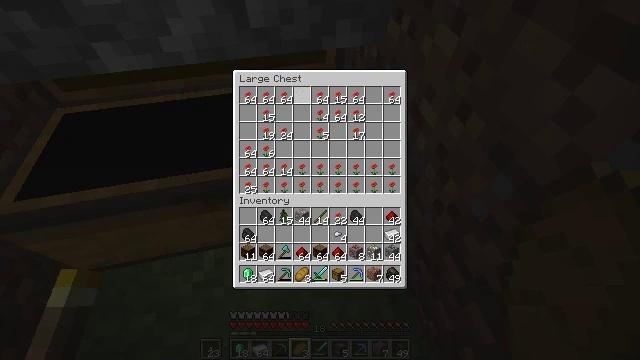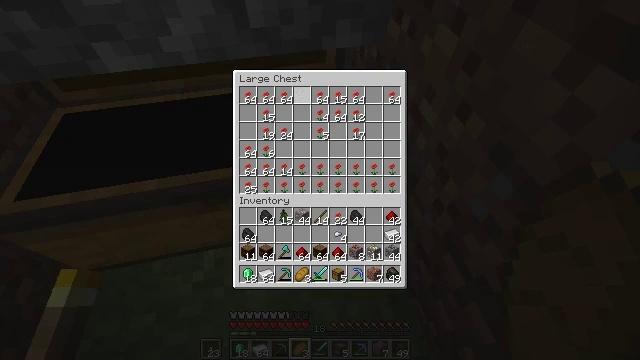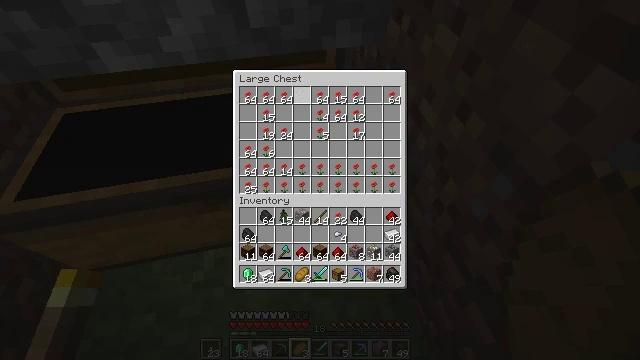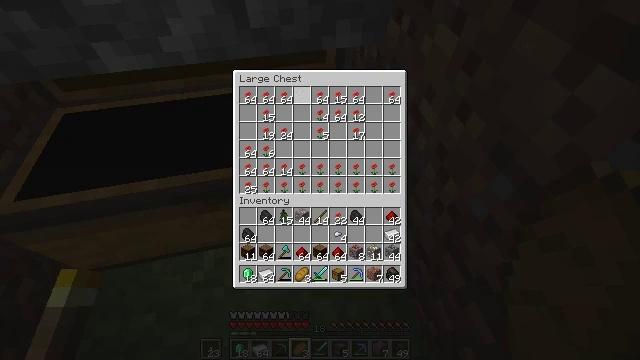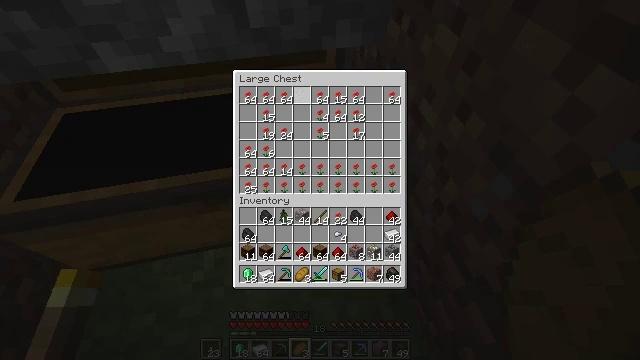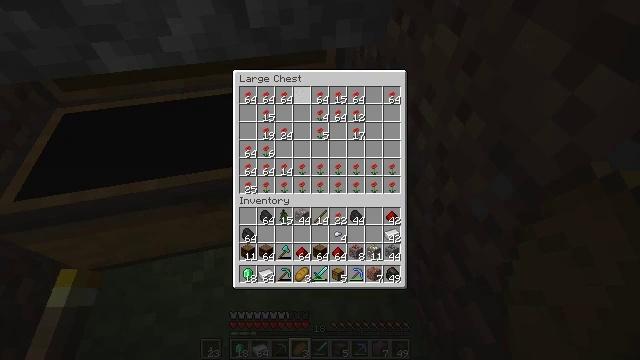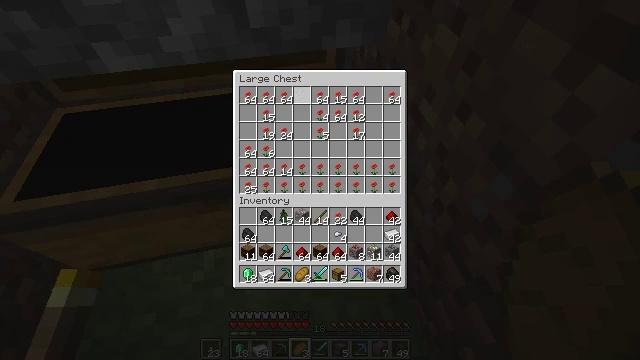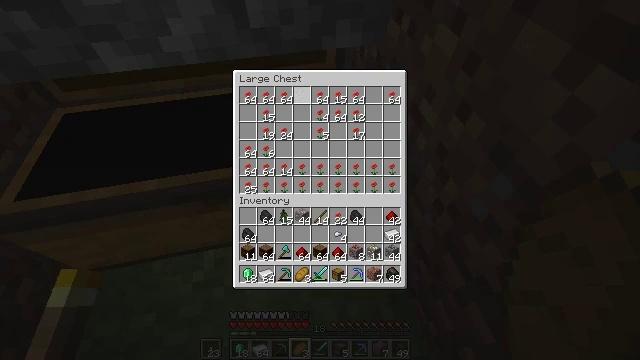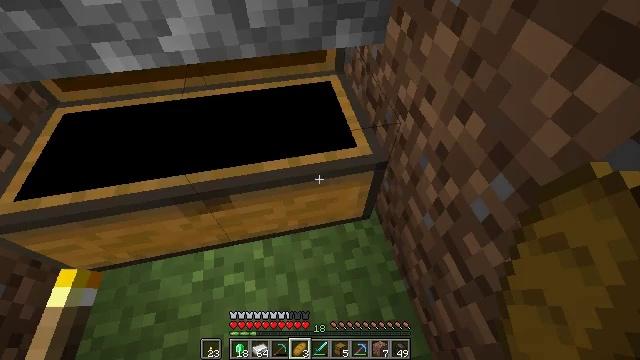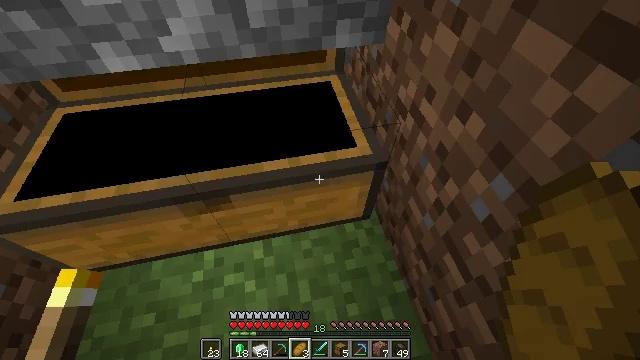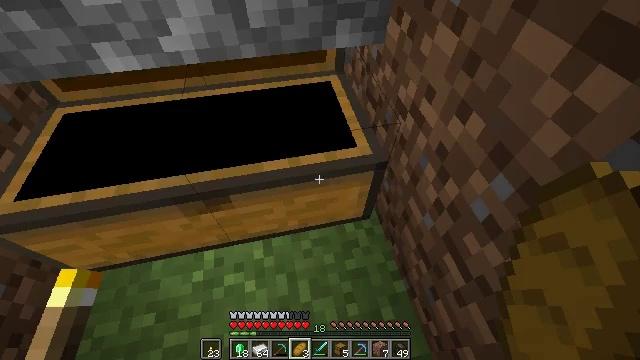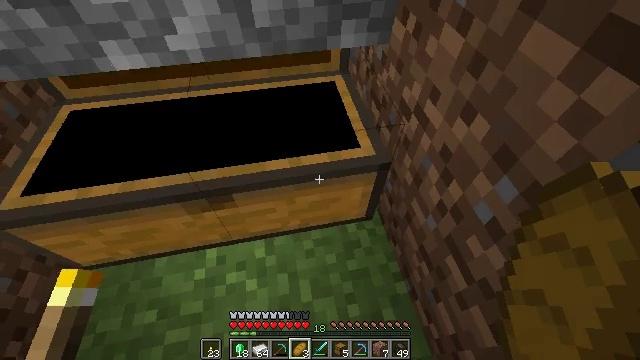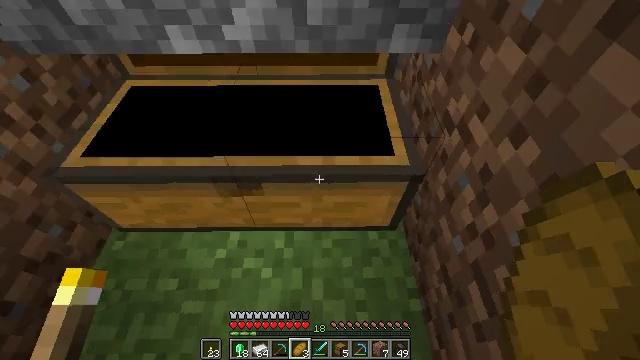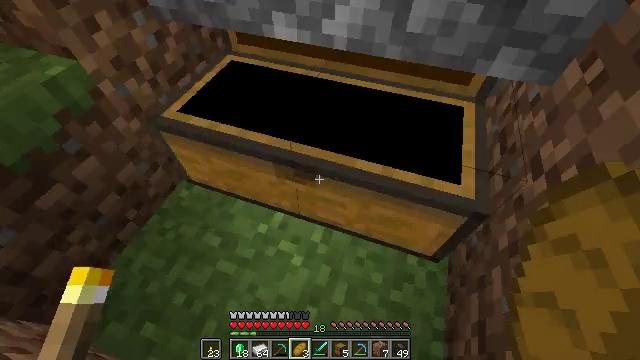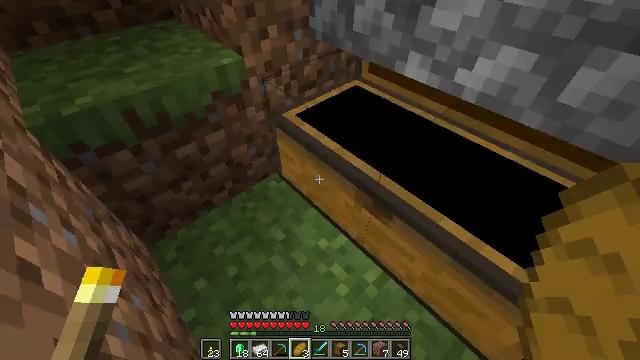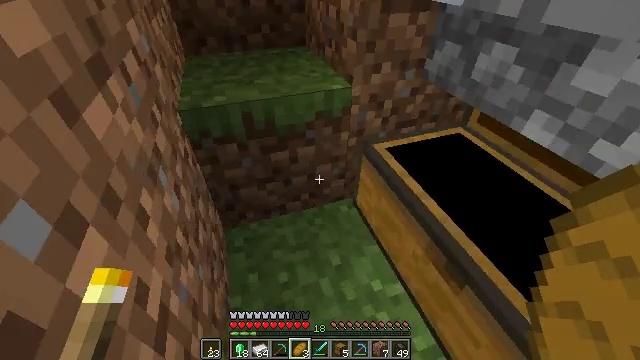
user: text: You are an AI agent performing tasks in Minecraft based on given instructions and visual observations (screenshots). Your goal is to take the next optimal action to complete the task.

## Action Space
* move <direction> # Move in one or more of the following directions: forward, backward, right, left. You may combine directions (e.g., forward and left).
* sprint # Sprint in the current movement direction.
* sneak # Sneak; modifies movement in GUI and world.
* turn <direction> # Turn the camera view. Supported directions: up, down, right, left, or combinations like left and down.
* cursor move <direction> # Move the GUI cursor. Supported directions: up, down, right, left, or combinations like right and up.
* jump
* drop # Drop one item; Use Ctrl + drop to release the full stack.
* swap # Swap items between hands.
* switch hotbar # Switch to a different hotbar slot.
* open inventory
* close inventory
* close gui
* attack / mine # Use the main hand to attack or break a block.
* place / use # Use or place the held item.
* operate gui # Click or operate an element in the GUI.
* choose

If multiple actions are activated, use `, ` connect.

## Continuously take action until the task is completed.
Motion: motion action
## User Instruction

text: Craft an emerald using the crafting table.
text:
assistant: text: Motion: no_op
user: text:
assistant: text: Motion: no_op
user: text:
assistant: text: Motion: no_op
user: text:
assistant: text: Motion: no_op
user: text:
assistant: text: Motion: no_op
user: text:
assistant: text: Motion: no_op
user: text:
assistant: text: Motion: no_op
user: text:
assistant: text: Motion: no_op
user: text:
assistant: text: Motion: close gui
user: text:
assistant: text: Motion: no_op
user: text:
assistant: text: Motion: turn left
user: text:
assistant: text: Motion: turn left
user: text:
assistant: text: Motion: turn left
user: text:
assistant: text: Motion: turn left and up
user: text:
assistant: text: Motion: turn left and up
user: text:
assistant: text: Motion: turn left and up
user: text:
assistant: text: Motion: turn left and up
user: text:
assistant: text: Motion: turn left and up
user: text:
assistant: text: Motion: turn left and up
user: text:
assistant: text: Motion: move forward
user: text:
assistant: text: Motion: move forward
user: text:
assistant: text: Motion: move forward
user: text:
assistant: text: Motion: move forward, turn right
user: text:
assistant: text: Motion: move forward, turn right and down
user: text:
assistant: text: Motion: move forward, turn right
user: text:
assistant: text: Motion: move forward, turn right, jump
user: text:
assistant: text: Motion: move forward, turn up, jump
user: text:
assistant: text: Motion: move forward, turn up, jump
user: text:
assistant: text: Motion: move forward, turn up, jump
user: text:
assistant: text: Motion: move forward, turn left and up, jump